Question: I have an aside (sidebar) and I'm trying to break it up into 3 sections equally.
Here's what it looks like:

This is my html:
'''
<aside id="sidebar">
<div id="side_events">
Events
</div>
<div id="side_trailer">
Trailer
</div>
<div id="side_advertisement">
Advertisement
</div>
</aside>
'''
This is the majority of my CSS:
'''
* {
margin: 0px;
padding:0px;
}
header, section, footer, aside, nav, article, hgroup{
display: block;
}
body{
width: 100%; /*always specify this when using flexBox*/
height:100%;
display: -webkit-box;
text-align:center;
-webkit-box-pack:center; /*way of centering the website*/
background-image:url('bg2.jpg');
}
#wrapper{
max-width: 850px;
display: -webkit-box; /*means this is a box with children inside*/
-webkit-box-orient:vertical;
-webkit-box-flex: 1; /*allows site to grow or shrink 1 = flex 0 = statix*/
background-color: #B137D6;
}
#body_div{
display: -webkit-box;
-webkit-box-orient:horizontal;
color:#000000;
}
#main_section{
border:1px solid blue;
-webkit-box-flex: 1;
margin: 20px;
padding: 3px;
}
#sidebar{
width: 210px;
height: 100%;
margin: 20px;
padding: 0px;
background: #999999;
border:#FF0000 1px solid;
}
#side_events,
#side_trailer,
#side_advertisement{
height:33.333%;
}
#side_events{
background:#102A50;
display:block;
}
#side_trailer{
background:#173B72;
display:block;
}
#side_advertisement{
background:#296CD0;
display:block;
}
'''
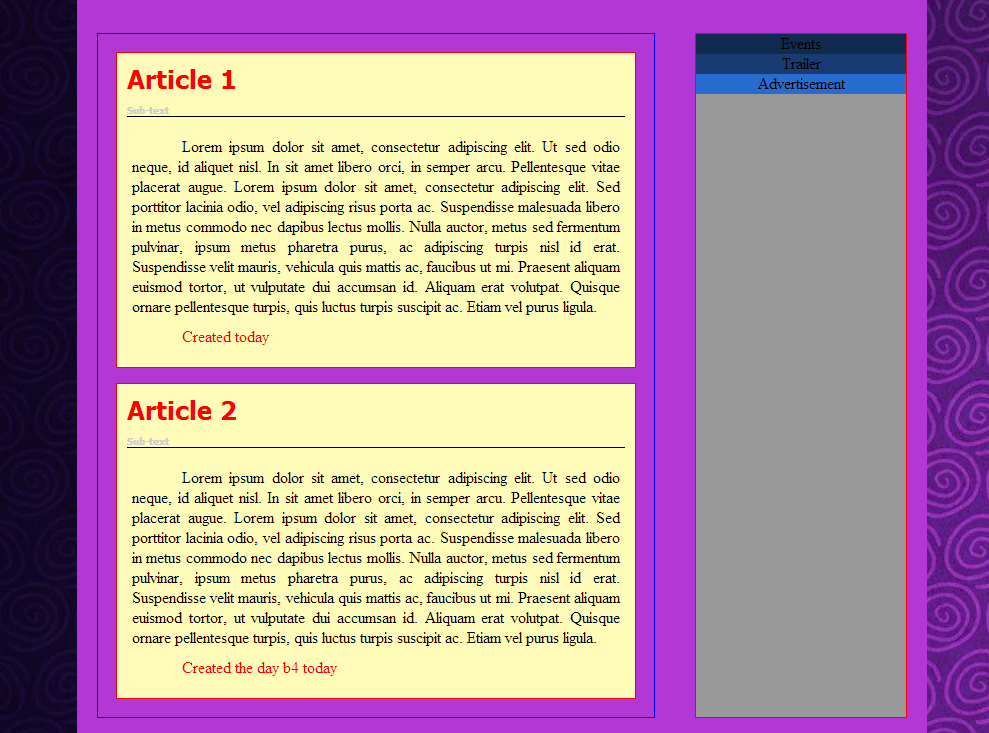
Answer: You just need to set the '#sidebar' childs height to 100%/3 = 33.333%, but to achieve this you need also to set 'html' and 'body' tags height to 100%:
'''
body,
html {
height: 100%;
}
#side_events,
#side_trailer,
#side_advertisement{
height:33.333%;
}
'''
Most of the time you have to apply a 100% height to the parent DIV to get this working.